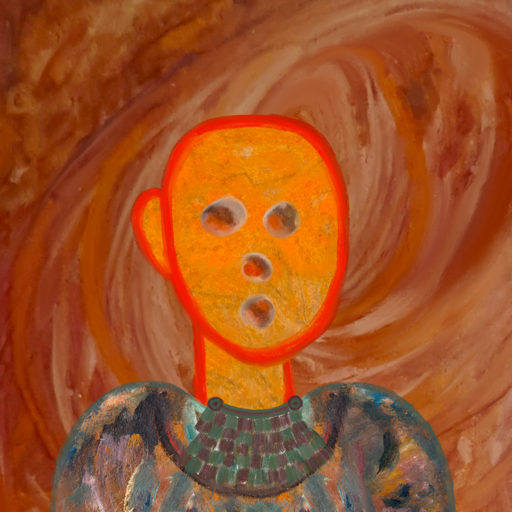
Background: Pious_Lady, Head And Neck Front: Sisters, Face Front: Rupkatha, Bust: Boggyland, Hair Front: Blank, Head Accessory: Blank, Second Necklace: After_Raid, Necklace: Blank, Baby: Blank